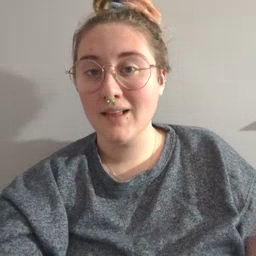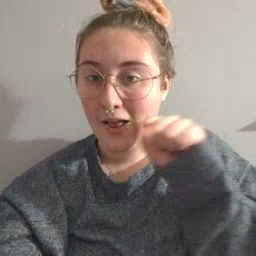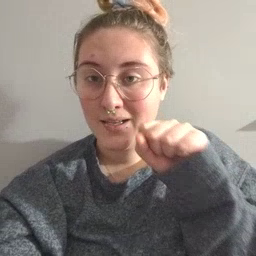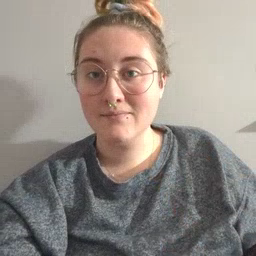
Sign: carrot